Question: While updating my apps to Kitkat, I just wanted to give them a gorgeous look on KitKat using the Translucent property:
> You can now make the system bars partially translucent with new themes, Theme.Holo.NoActionBar.TranslucentDecor and Theme.Holo.Light.NoActionBar.TranslucentDecor. By enabling translucent system bars, your layout will fill the area behind the system bars, so you must also enable [fitsSystemWindows][4] for the portion of your layout that should not be covered by the system bars.
My only concern is that I would like to use an ActionBar which sounds the opposite of what Google wants (both theme have NoActionBar:
'''
Theme.Holo.NoActionBar.TranslucentDecor
Theme.Holo.Light.NoActionBar.TranslucentDecor
'''
As I don't plan to use some hacks or tricks to make it work, I just wanted to know if there was some correct way to achieve this or if this would be against Google guidelines.

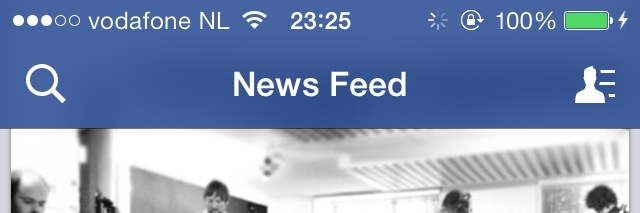
Answer: You can create your own theme with 'android.R.attr#windowTranslucentStatus' set to 'true' to achieve the same effect without losing the 'ActionBar'.
:
> Flag indicating whether this window requests a translucent status bar.
Corresponds
to {@link android.view.WindowManager.LayoutParams#FLAG_TRANSLUCENT_STATUS}.
- Remember, these would go in 'values-v19'.
'''
<style name="TranslucentStatusBar" parent="@android:style/Theme.Holo.Light">
<item name="android:actionBarStyle">@style/TranslucentActionBar</item>
<item name="android:windowTranslucentNavigation">false</item>
<item name="android:windowTranslucentStatus">true</item>
<item name="android:windowContentOverlay">@null</item>
</style>
<style name="TranslucentActionBar" parent="@android:style/Widget.Holo.Light.ActionBar">
<item name="android:background">@android:color/transparent</item>
</style>
'''
'''
<FrameLayout xmlns:android="http://schemas.android.com/apk/res/android"
android:layout_width="match_parent"
android:layout_height="match_parent"
android:background="@android:color/holo_blue_dark"
android:fitsSystemWindows="true" >
<FrameLayout
android:layout_width="match_parent"
android:layout_height="match_parent"
android:background="@android:color/holo_purple" />
</FrameLayout>
'''